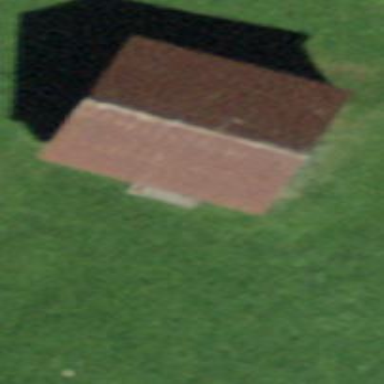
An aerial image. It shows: Rural barn.